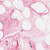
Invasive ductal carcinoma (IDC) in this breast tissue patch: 0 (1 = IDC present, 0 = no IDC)